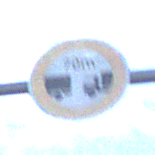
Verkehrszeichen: VerbotUnterschreitenMindestabstand
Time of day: SunriseSunset
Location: Outdoor (Suburban)
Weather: PartlyCloudy
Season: NotSpecified
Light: Natural